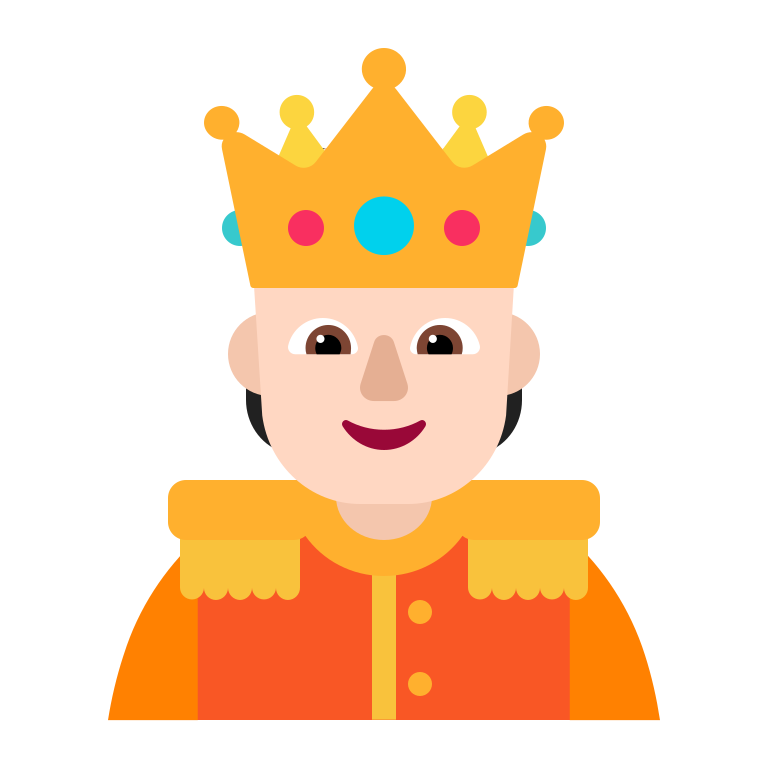
person with crown flat light